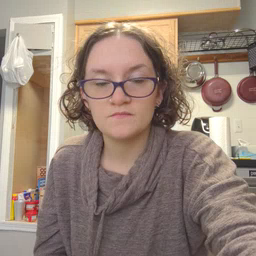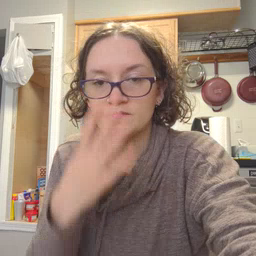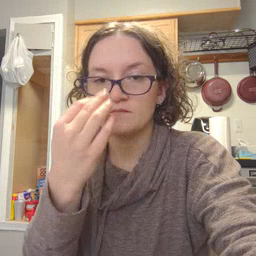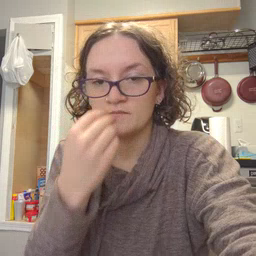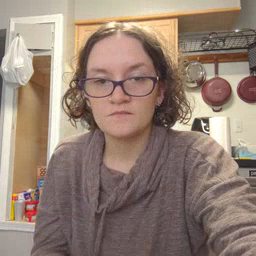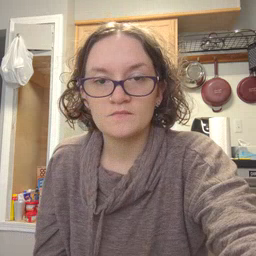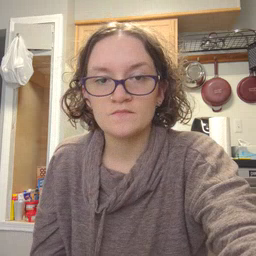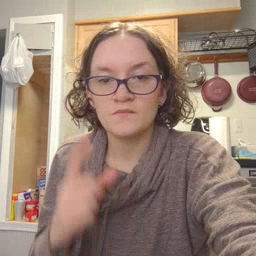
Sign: wolf